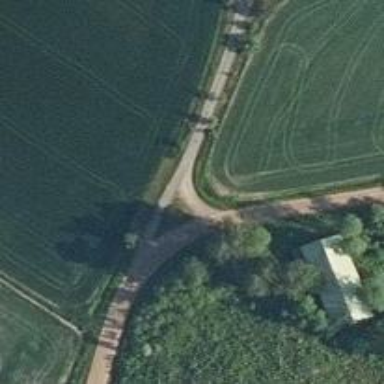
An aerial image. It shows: Driveway leading to service road.